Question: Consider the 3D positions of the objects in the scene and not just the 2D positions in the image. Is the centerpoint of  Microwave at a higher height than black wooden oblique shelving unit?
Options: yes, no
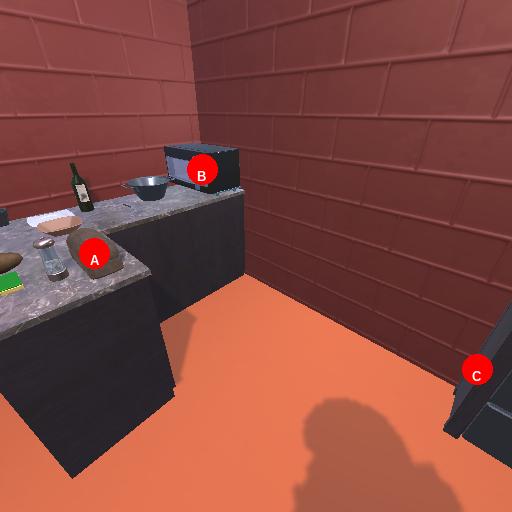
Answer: yes